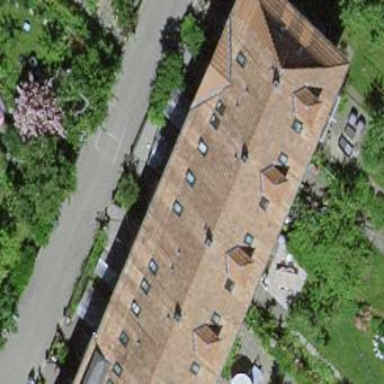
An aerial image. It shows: Residential building with gabled roof covered in maroon roof tiles. The roof orientation is across the building.